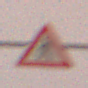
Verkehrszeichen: FussgaengerRechts
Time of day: Night
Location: Outdoor (Urban)
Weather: Overcast
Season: Winter
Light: Artificial